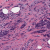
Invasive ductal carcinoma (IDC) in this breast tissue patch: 1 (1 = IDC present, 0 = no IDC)